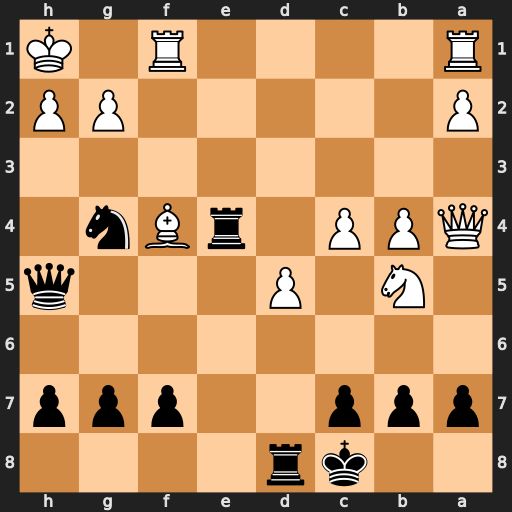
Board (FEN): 2kr4/ppp2ppp/8/1N1P3q/QPP1rBn1/8/P5PP/R4R1K
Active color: b
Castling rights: -
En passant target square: -
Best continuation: Rxf4 h3 Qe5 hxg4 Rxg4